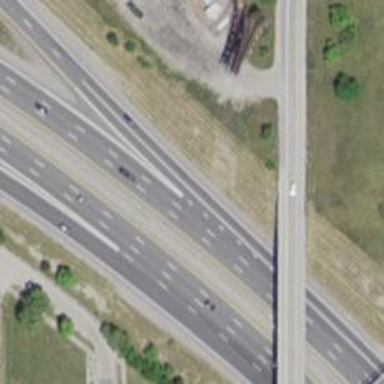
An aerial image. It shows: Asphalt motorway.